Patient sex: M
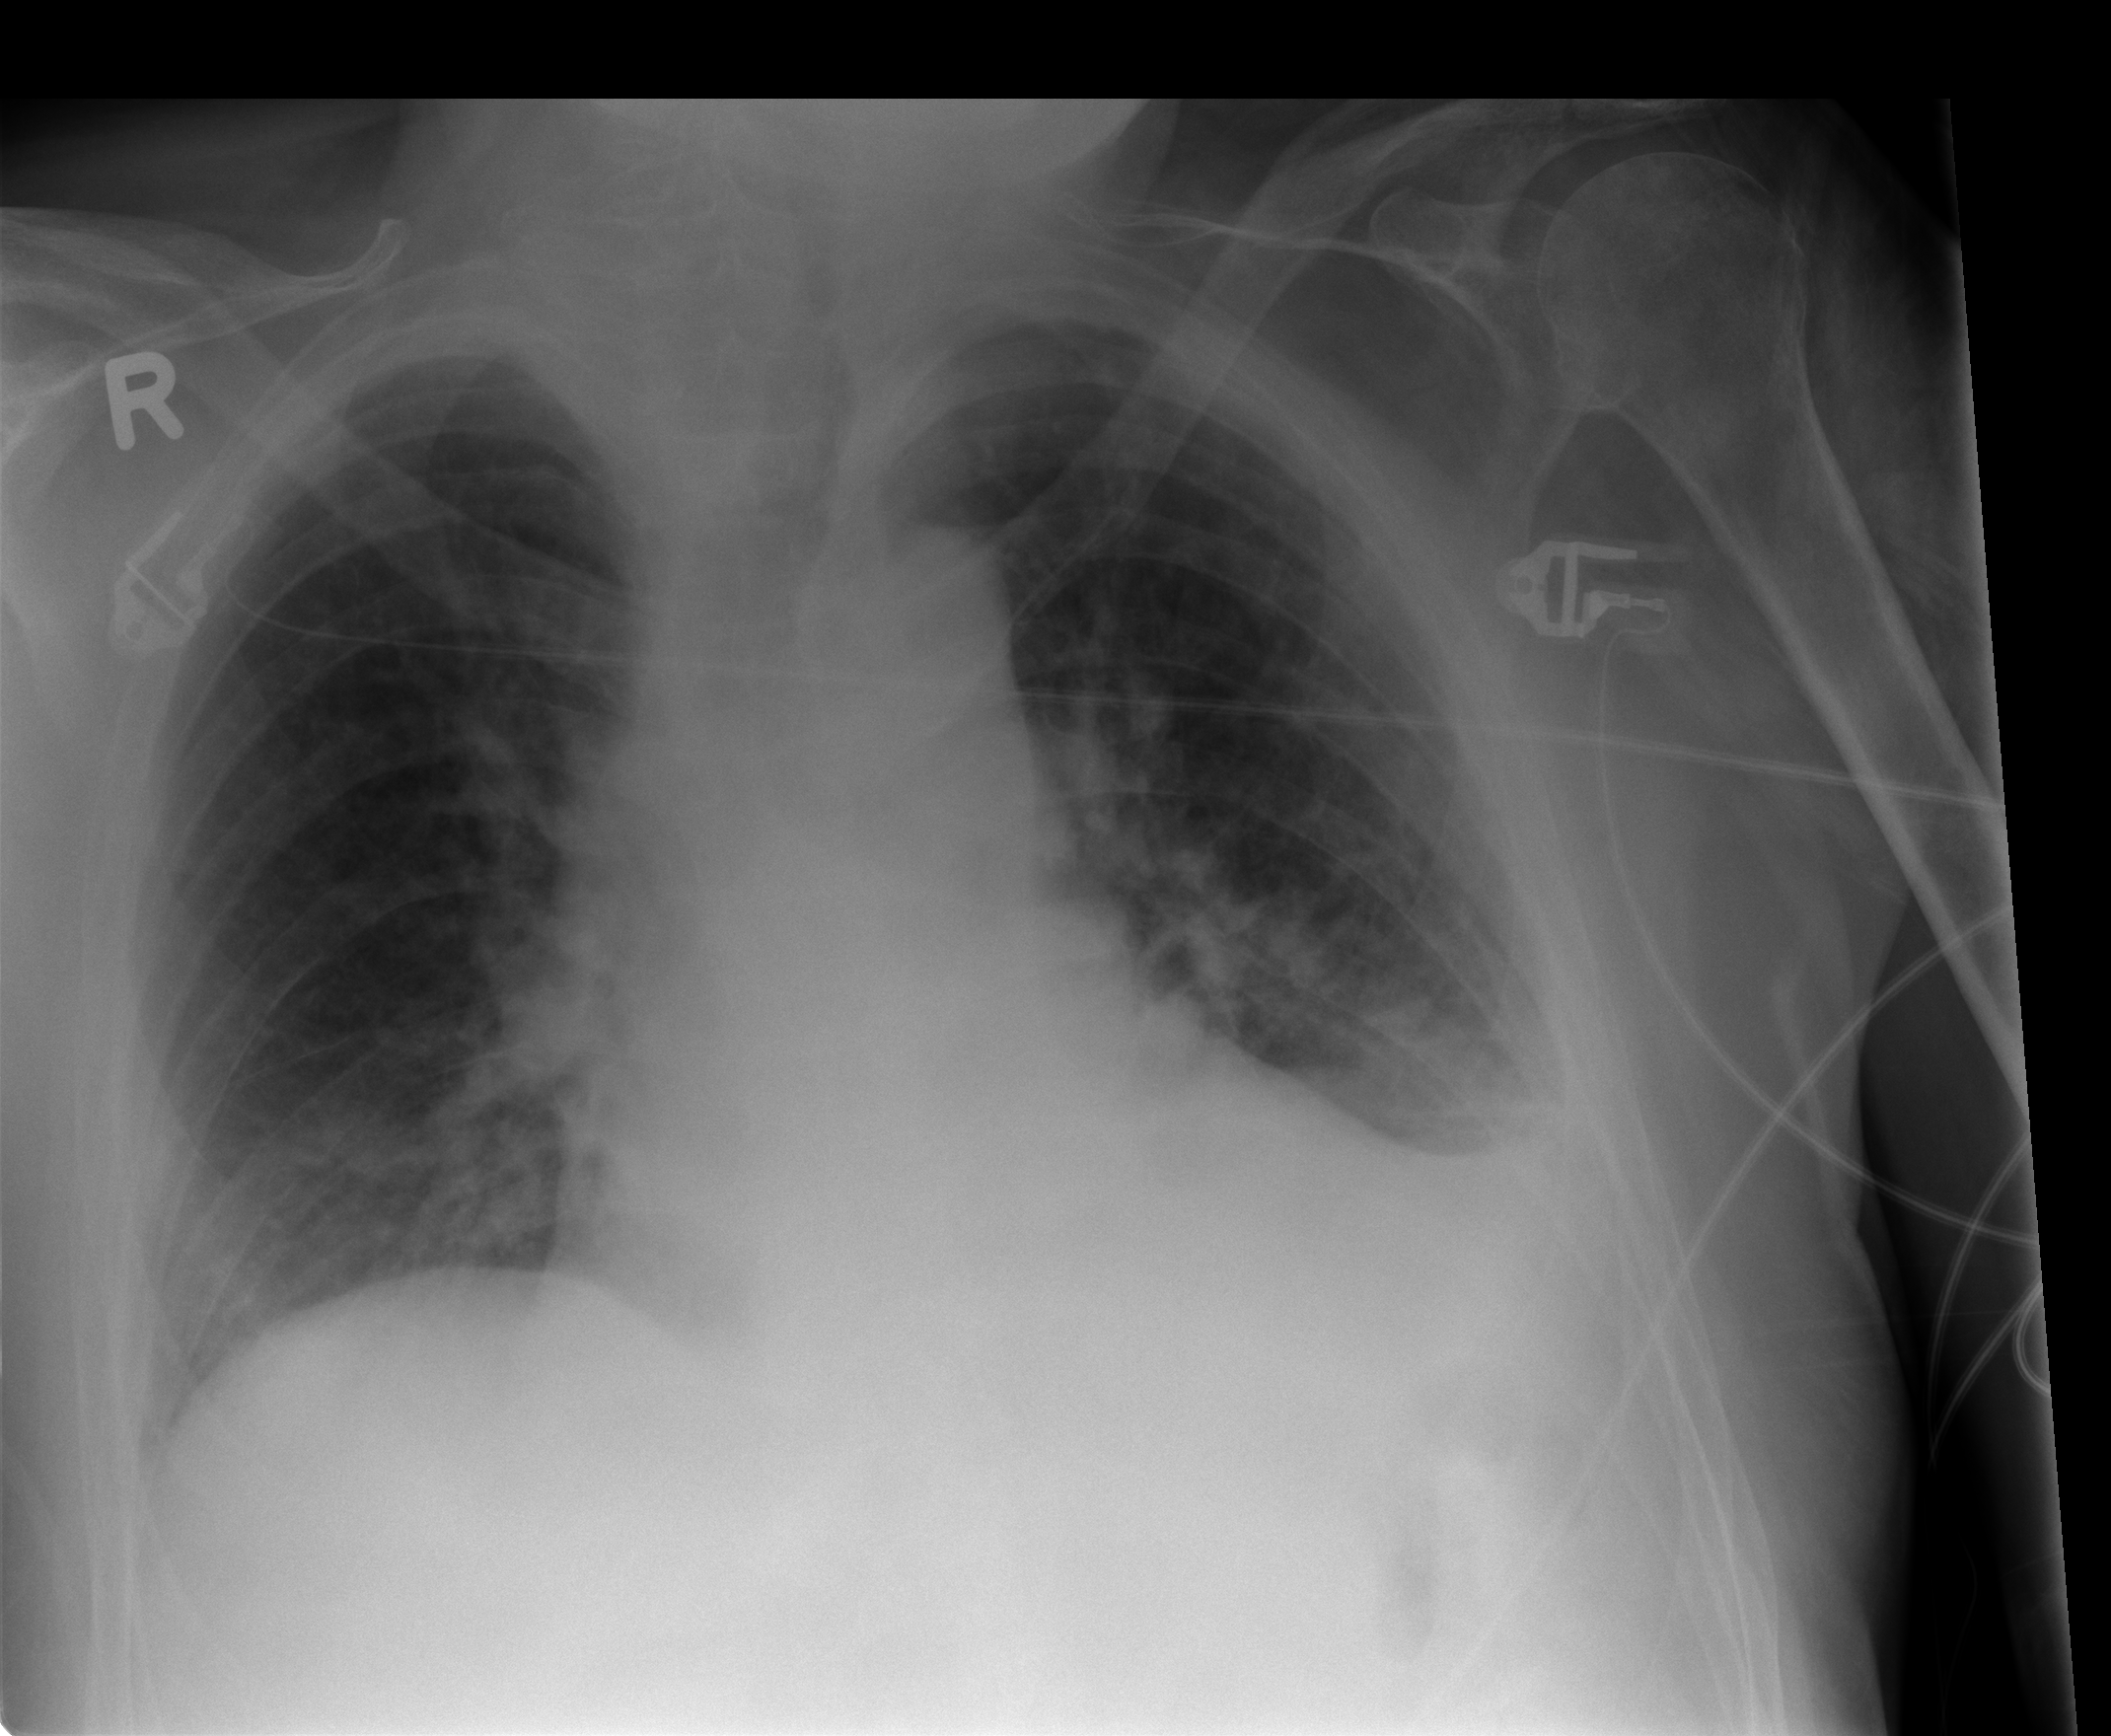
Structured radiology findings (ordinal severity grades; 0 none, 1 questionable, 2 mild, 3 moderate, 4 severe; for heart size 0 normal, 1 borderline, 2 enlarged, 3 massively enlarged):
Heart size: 0
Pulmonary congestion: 0
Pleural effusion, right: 0
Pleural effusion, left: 2
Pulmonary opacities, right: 0
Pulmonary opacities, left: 0
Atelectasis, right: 0
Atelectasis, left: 0